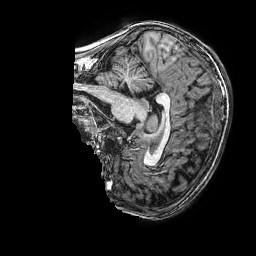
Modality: T1w
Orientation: sagittal
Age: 10
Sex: male
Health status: ill
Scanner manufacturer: ge
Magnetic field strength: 3 T
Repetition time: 0.0077 s
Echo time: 0.003436 s